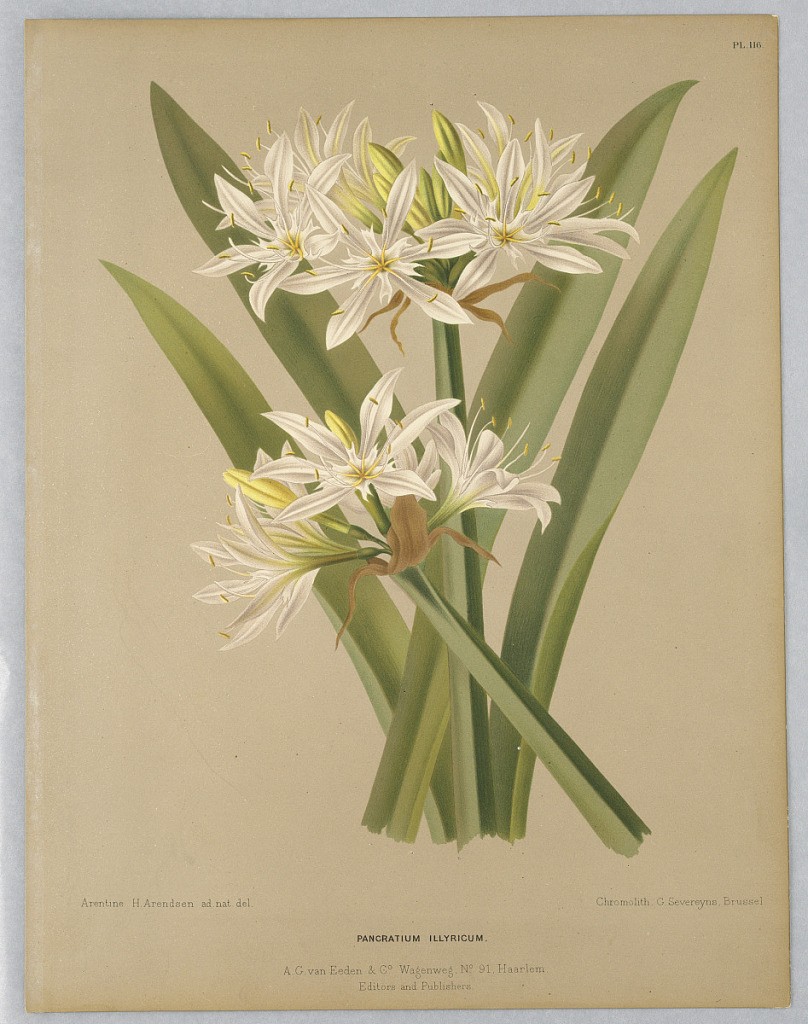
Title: Pancratium Illyricum, Plate 116 from A. C. Van Eeden's "Flora of Haarlem"
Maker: Arentine H. Arendsen, Dutch, 1836 - 1915
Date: ca. 1881
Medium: Chromolithograph on paper
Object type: Print
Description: Disbound color plate "Pancratium Illyricum" from A. C. Van Eeden's "Flora of Haarlem."